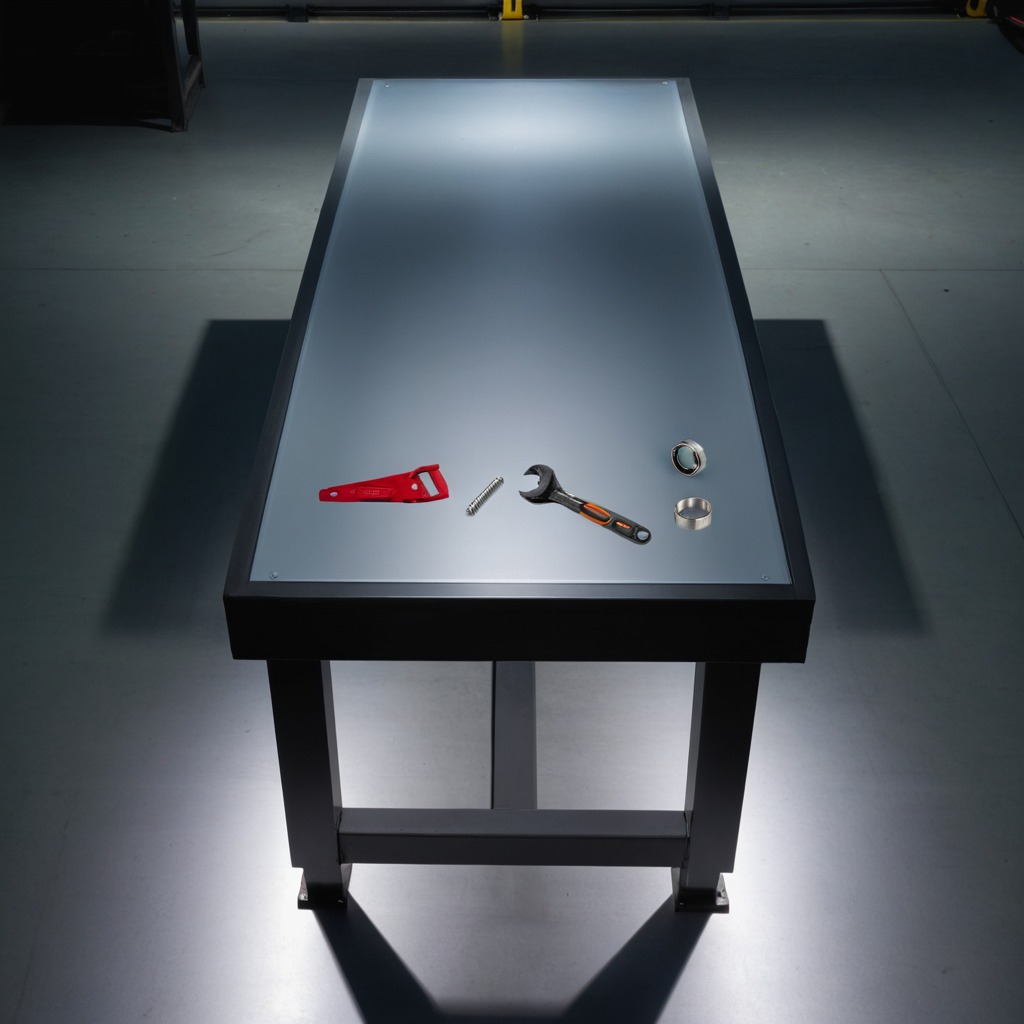
A ball bearing, a coiled metal spring, a saw, a nut, and a wrench are lying on the tabletop.